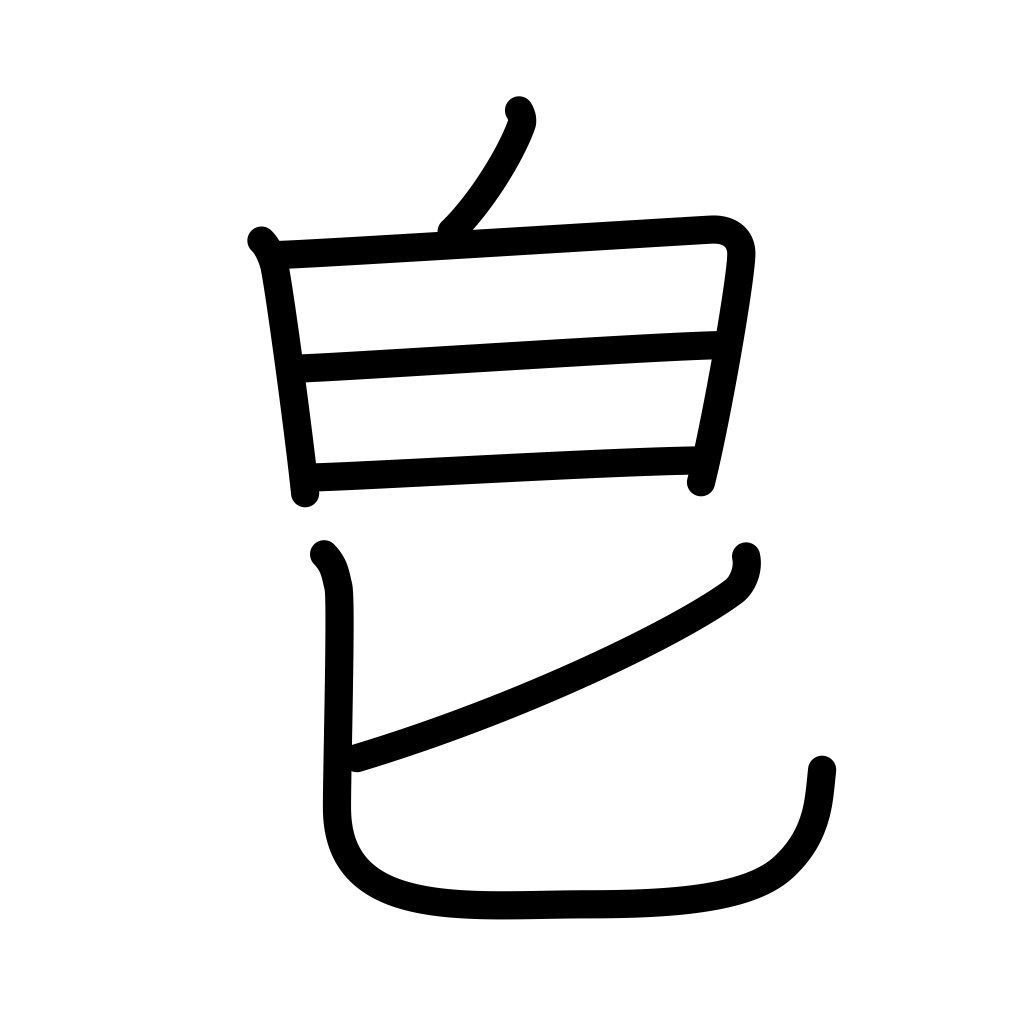
Meaning: fragrant, grain